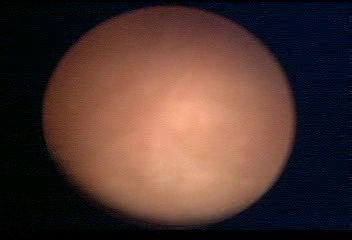
Modality: WLC
Class: Normal mucosa
Bladder cancer association: No